Interaction volume radius: 10 \u00c5
Interaction volume height: 20 \u00c5
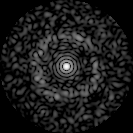
Disorder parameter: 0.8351